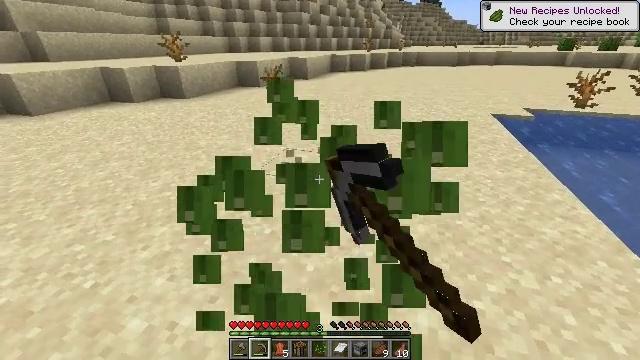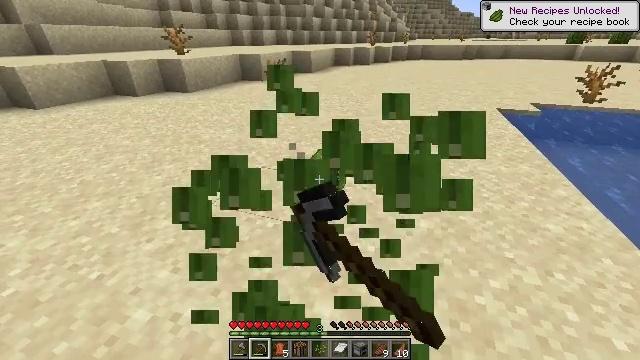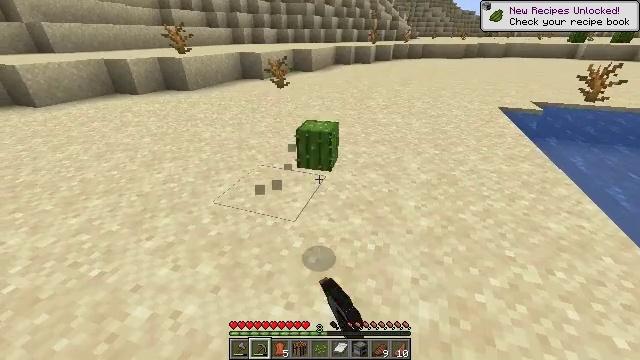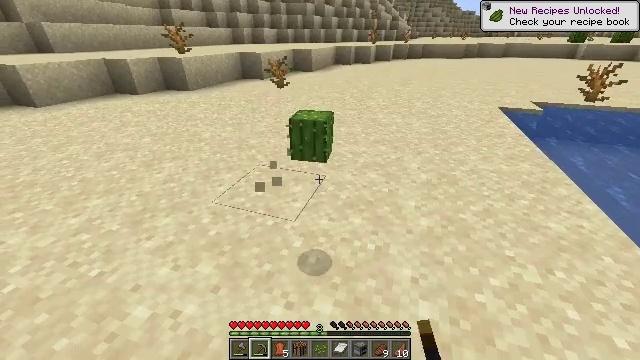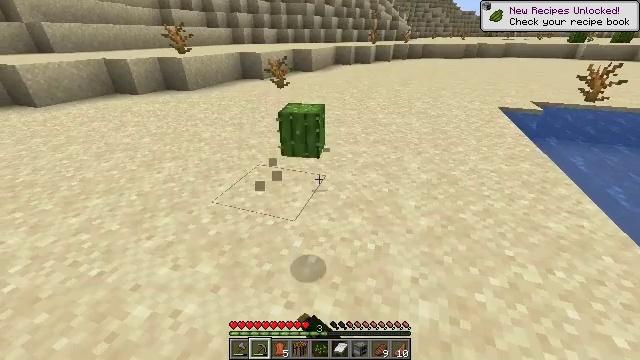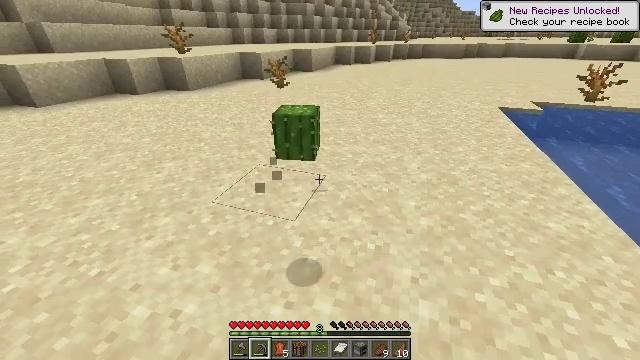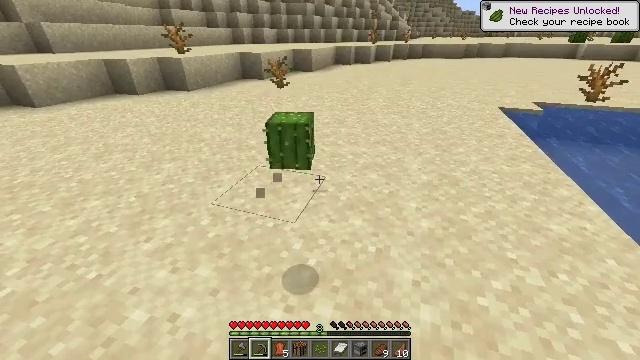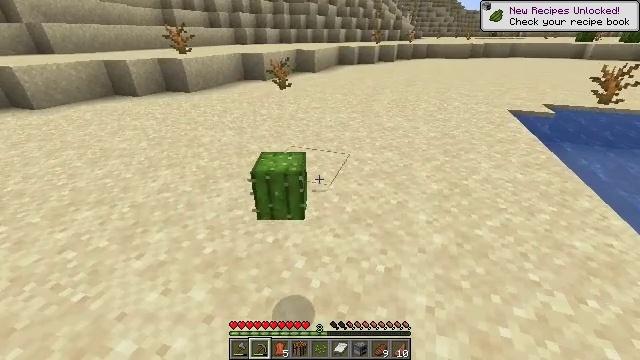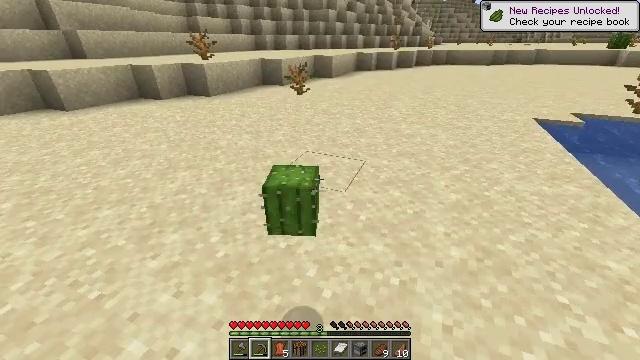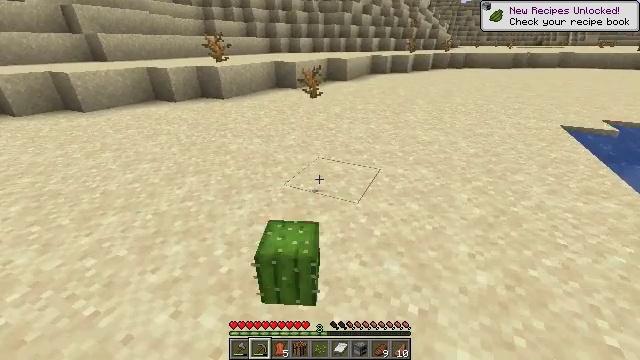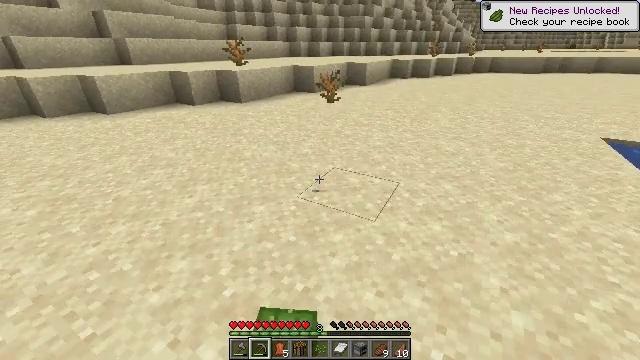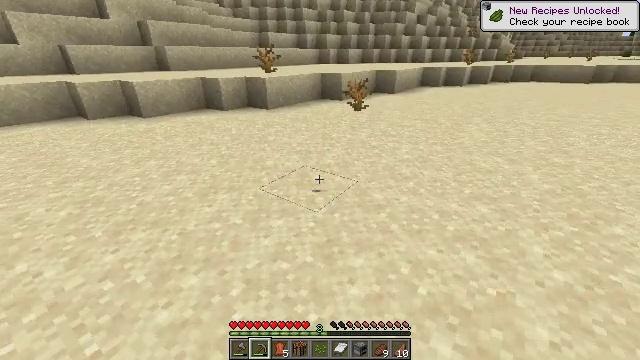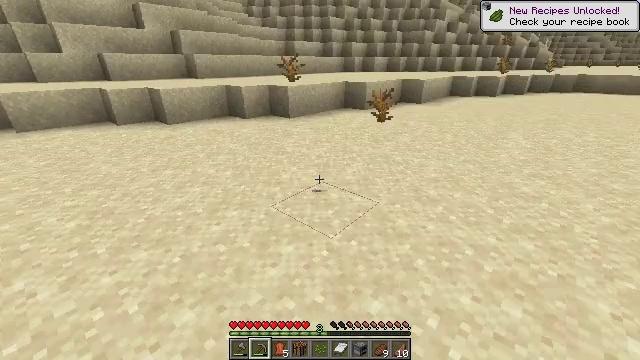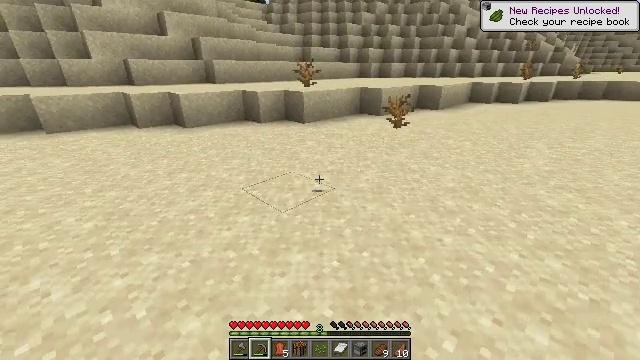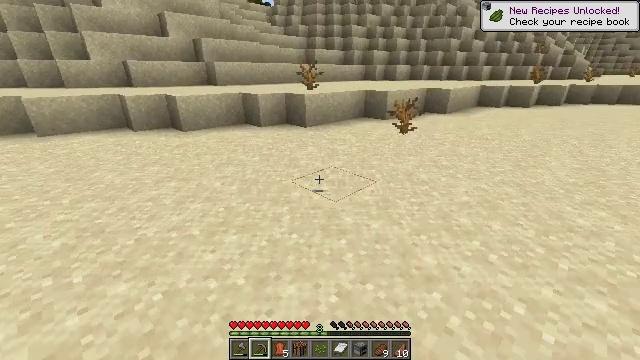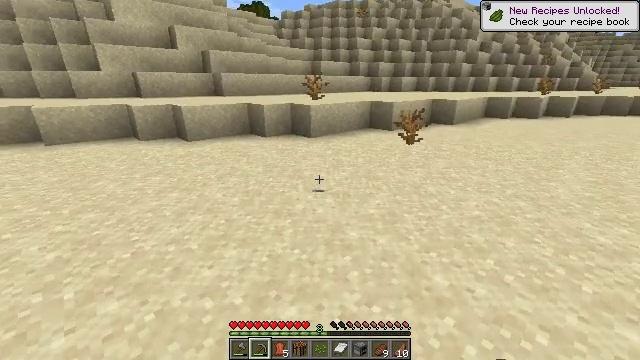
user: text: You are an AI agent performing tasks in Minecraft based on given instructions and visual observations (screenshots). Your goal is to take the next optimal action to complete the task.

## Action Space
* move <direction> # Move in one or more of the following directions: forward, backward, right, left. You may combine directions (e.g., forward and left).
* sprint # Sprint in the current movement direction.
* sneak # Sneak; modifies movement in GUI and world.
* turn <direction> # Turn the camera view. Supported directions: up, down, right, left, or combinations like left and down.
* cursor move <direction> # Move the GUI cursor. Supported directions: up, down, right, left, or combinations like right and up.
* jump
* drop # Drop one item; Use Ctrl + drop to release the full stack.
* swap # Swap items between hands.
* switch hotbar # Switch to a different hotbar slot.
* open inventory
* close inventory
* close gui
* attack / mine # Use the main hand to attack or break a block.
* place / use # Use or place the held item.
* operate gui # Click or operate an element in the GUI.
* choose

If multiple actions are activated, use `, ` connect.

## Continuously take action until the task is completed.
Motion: motion action
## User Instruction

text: Hunt animals.
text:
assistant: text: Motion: turn down, attack / mine
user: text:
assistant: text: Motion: attack / mine
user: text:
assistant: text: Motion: attack / mine
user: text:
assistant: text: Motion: no_op
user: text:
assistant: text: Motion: no_op
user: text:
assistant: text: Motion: move forward
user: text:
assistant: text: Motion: move forward
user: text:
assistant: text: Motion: move forward, turn left and up
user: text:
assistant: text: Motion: move forward, turn left
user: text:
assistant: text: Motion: move forward, turn left
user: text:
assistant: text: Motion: move forward, turn left and up
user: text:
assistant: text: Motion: move forward, turn left and up
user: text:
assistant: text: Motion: move forward, turn left and up
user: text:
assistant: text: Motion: move forward
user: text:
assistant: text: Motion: move forward, turn left and up
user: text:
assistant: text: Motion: move forward
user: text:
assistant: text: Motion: move forward
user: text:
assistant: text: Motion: move forward
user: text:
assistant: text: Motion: move forward, sprint
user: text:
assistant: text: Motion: move forward, sprint
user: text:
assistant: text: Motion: move forward, sprint
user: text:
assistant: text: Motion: move forward, sprint, turn left
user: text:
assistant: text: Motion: move forward, sprint, turn left and up
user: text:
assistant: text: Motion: move forward, sprint, turn left and up
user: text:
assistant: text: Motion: move forward, sprint, turn left and up
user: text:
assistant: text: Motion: move forward, sprint, turn left and up
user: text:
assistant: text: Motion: move forward, sprint, turn left
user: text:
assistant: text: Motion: move forward, sprint, turn left
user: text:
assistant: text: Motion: move forward, sprint
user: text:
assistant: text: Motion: move forward, sprint